Question: Count the number of objects in the diagram.
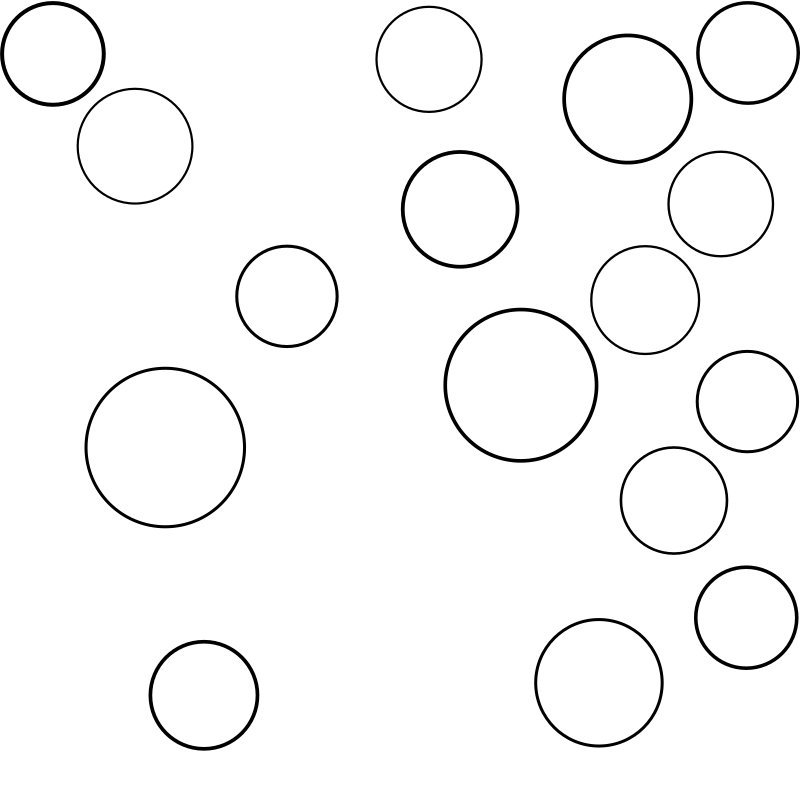
Answer: 16